Field crop: maize
Growth stage: 2
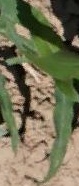
Species: maize